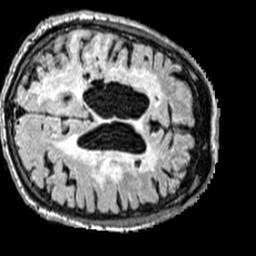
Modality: FLAIR
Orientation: axial
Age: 58
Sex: male
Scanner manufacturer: siemens
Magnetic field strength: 3 T
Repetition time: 5 s
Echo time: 0.387 s